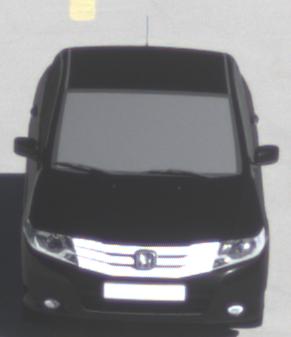
Make: Honda
Model: City
Detailed model: Gen. 6
Model produced from: 2008
Model produced until: 2013
Doors: 4
Color: black
Road condition: dry road
Daytime: midday
Contrast: high contrast